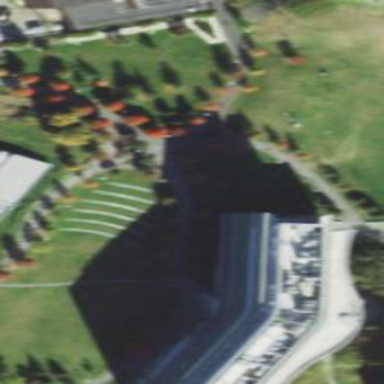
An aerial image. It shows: View of university building.